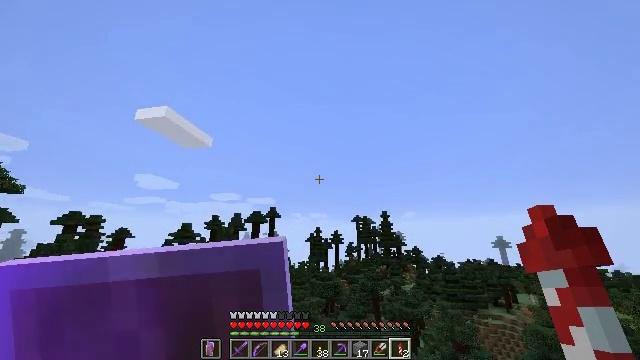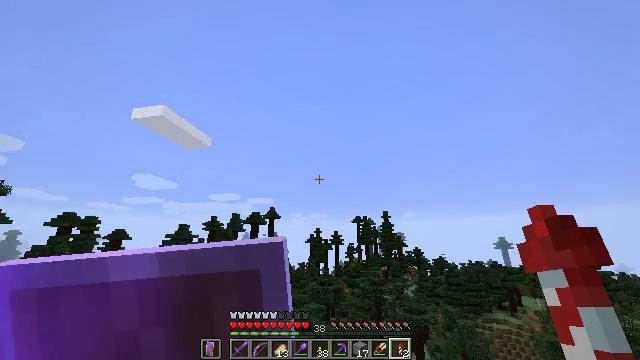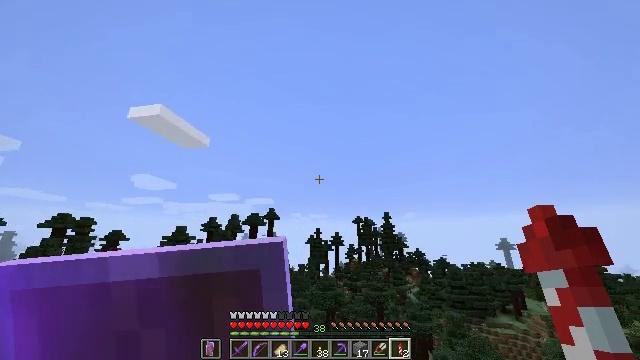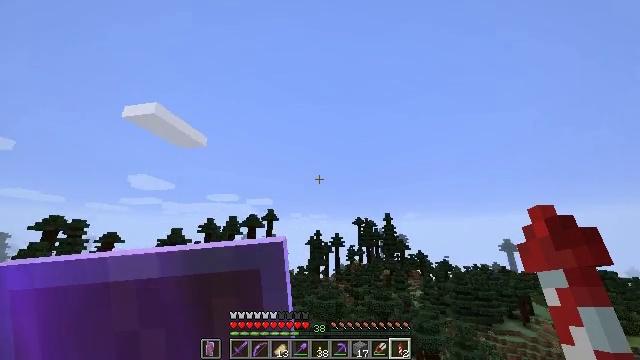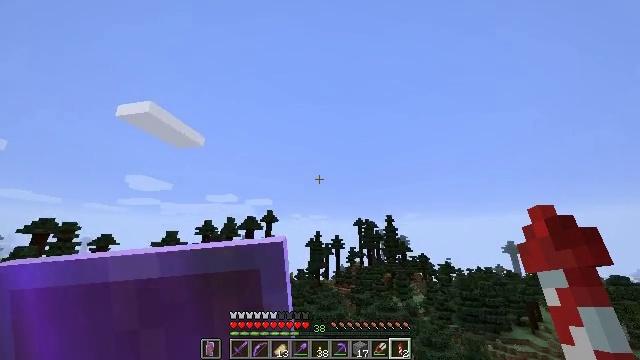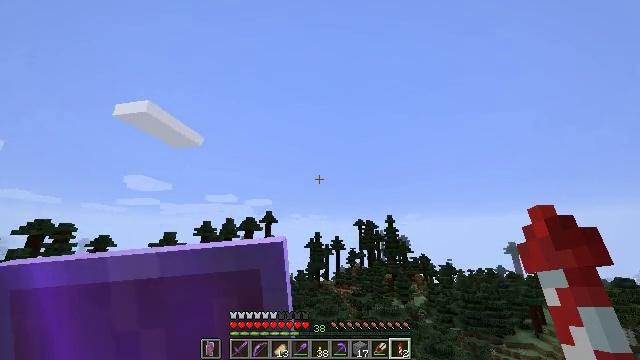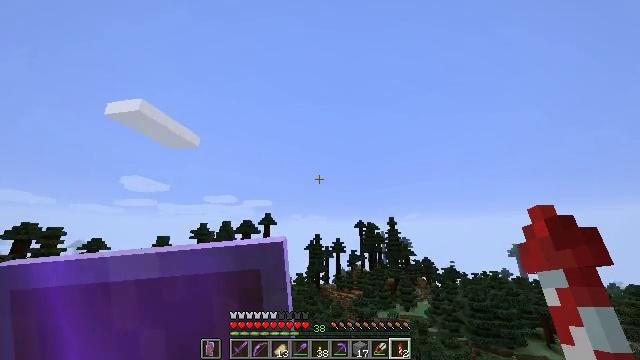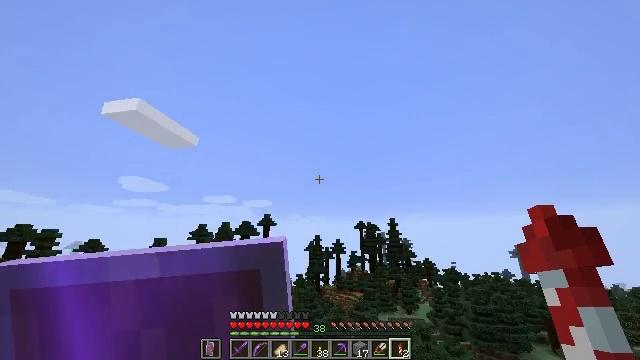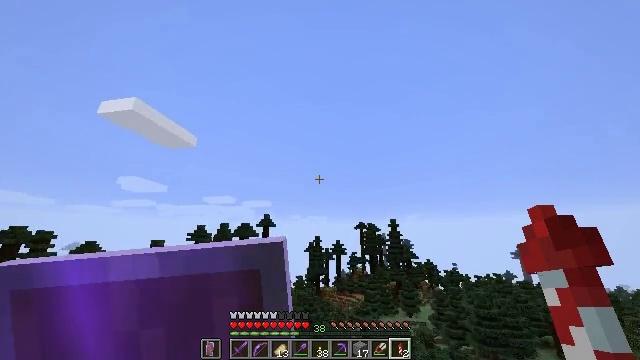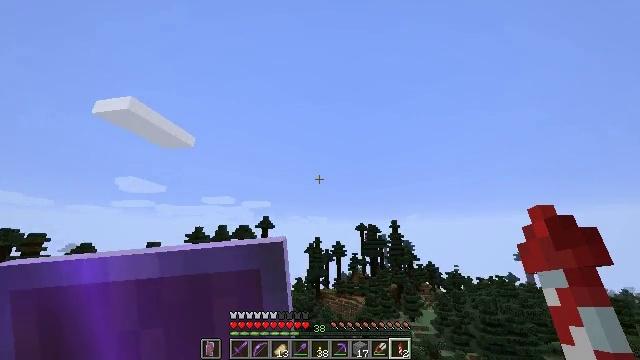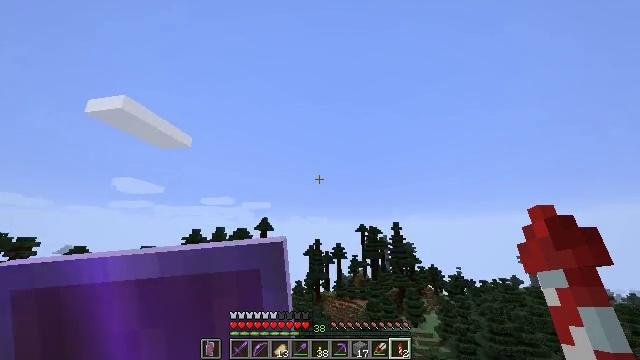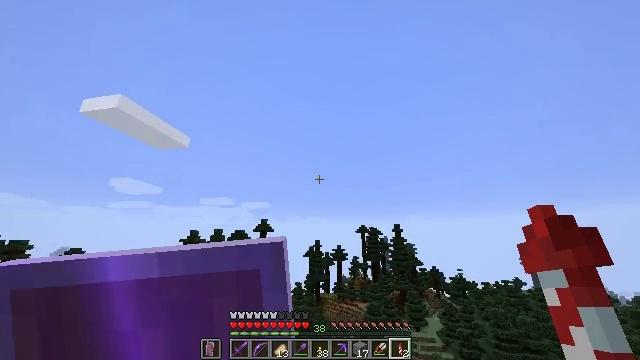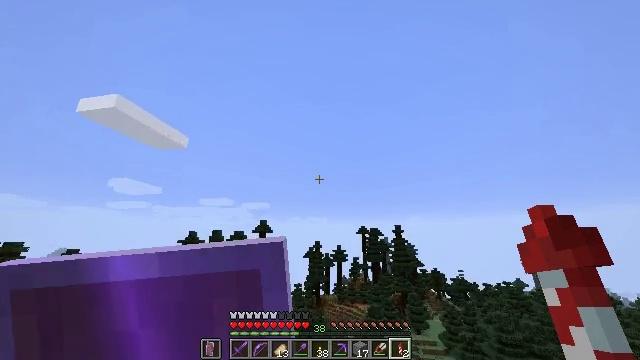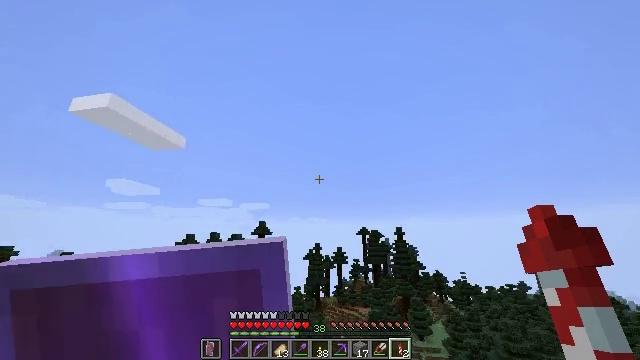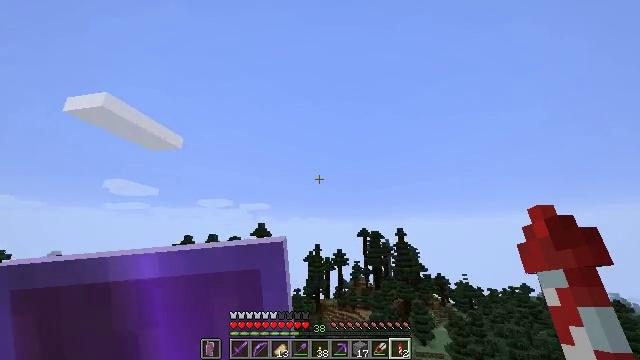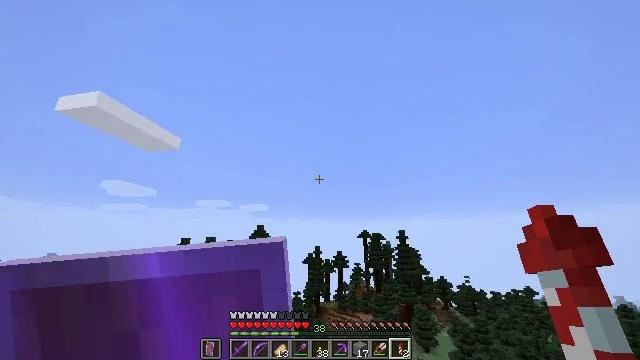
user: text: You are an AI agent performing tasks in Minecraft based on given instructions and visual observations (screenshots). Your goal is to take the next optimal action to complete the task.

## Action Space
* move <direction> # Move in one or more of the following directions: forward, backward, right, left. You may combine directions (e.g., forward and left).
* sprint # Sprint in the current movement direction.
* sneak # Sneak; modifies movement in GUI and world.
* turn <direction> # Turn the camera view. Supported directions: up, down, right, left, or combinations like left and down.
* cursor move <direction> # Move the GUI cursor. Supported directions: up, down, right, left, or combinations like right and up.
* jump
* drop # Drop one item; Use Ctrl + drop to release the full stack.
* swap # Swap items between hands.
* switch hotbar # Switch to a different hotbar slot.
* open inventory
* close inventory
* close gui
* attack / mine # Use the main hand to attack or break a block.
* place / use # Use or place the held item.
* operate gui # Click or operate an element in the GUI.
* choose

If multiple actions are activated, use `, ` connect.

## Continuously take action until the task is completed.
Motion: motion action
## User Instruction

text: Remove oak leaves from the inventory.
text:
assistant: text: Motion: move forward, sprint, jump
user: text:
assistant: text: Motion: move forward, sprint, jump
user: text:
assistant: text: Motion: move forward, sprint, jump
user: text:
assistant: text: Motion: move forward, sprint, jump
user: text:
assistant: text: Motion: move forward, sprint, jump
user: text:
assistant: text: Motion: move forward, sprint, jump
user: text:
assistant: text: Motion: move forward, sprint, jump
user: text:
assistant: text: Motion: move forward, sprint, jump
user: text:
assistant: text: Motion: move forward, sprint, jump
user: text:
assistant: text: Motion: move forward, sprint, jump
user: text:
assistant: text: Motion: move forward, sprint, jump
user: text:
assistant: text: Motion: move forward, sprint, jump
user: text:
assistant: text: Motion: move forward, sprint, jump
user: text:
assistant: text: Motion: move forward, sprint, jump
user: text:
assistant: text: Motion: move forward, sprint, jump
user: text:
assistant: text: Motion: move forward, sprint, jump
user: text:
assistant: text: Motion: move forward, sprint, jump
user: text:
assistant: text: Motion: move forward, sprint, turn down
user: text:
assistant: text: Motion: move forward, sprint, turn down
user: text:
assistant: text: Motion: move forward, sprint
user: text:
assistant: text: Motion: move forward, sprint
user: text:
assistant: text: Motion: move forward, sprint
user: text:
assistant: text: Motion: move forward, sprint
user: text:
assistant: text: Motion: move forward, sprint
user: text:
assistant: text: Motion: move forward, sprint
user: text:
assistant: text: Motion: move forward, sprint
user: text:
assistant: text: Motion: no_op
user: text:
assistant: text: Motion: turn down
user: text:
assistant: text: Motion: turn down
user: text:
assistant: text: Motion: turn down